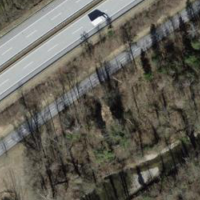
EUNIS habitat code: 57
Species observed at this site:
Lathraea squamaria